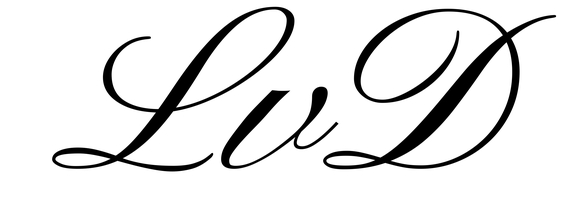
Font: PinyonScript-Regular